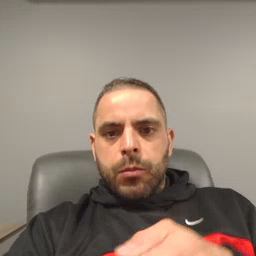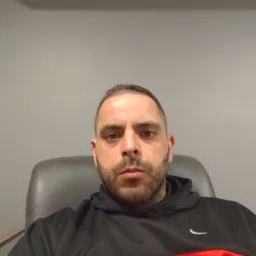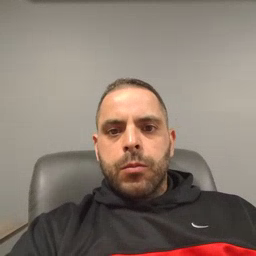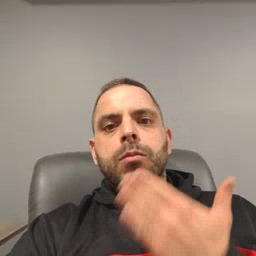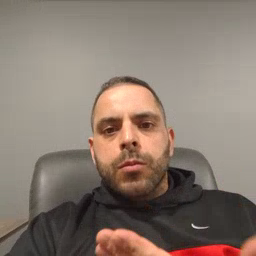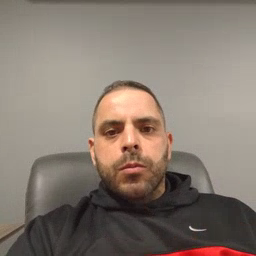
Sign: thankyou